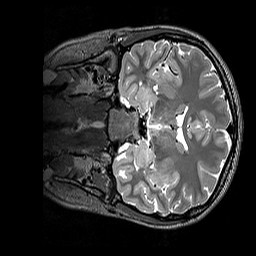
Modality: T2w
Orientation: coronal
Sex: female
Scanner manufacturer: siemens
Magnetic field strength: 3 T
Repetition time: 3.2 s
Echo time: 0.409 s